Question: i had problem with Unity Shadow Caster, in my game i wanted to create a field of view for players that when players are behind a wall, they become invisible to others that are on the other side of the wall, just like in the among us game.
i achieved this with the unity Shadow caster 2d but the problem is i have to make the shadows intensity to the maximum, i want to make the shadows half intensity and also have the players be invisible when in the shadows, i would be really Glad if someone can help me with this issue.
also if there is any other way to make this field of View without 2d Lighting and Shadows i would be really glad to know about it.

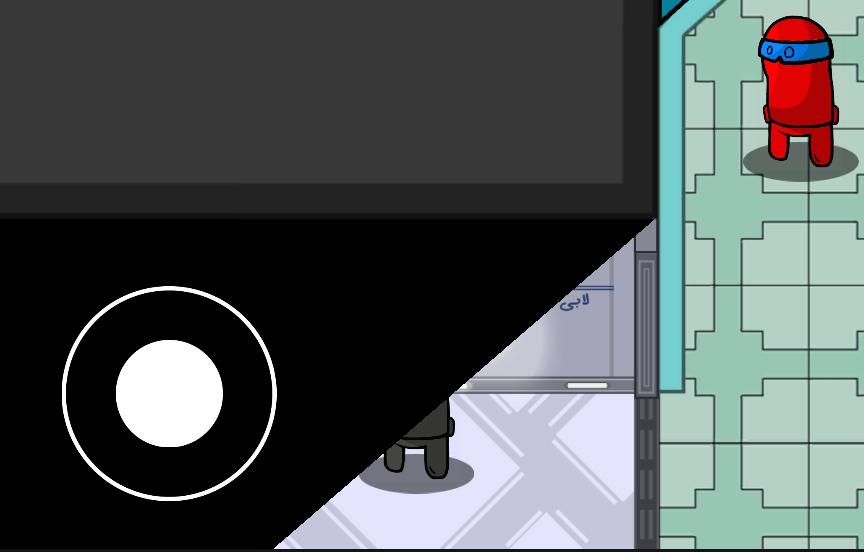
Answer: About the shadows in unity2d, they are pretty buggy and you won't get your desired results from them, as later down the line you may encounter issues where there would be no going back,
Here's a link for a cone vision-based system you can go with this approach this is more similar to among US
<URL>
I would recommend using a raycast system to detect the visible player in the range, as you would be using colliders for walls and other objects you can perform a ray cast check and maintain a list of visible players, that way later down the line is you want to build upon this system you would have access to all those visible players and then you can disable the render component from the non-visible player.